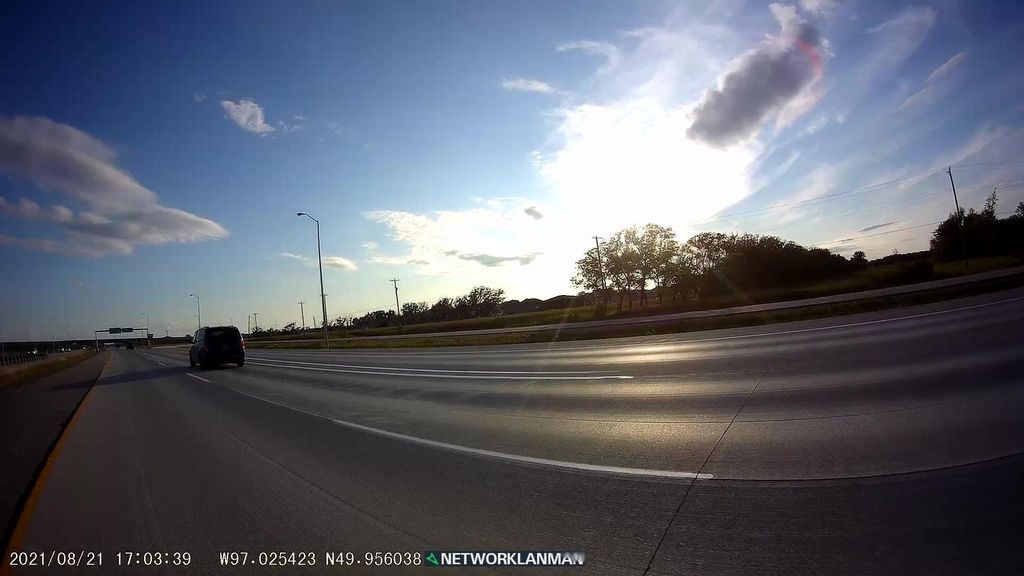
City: winnipeg